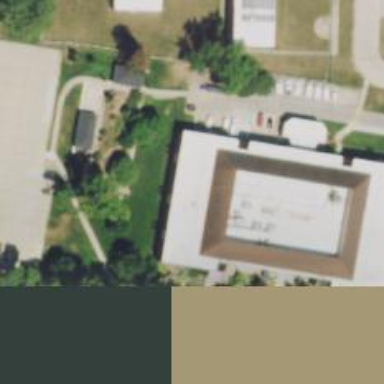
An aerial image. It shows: College building.